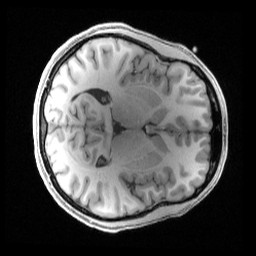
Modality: T1w
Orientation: axial
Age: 35
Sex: female
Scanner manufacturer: siemens
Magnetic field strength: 3 T
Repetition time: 2.4 s
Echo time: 0.00222 s